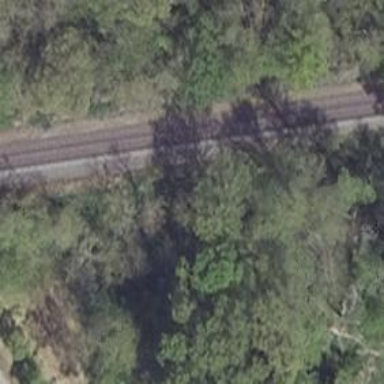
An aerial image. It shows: Railway with single track on embankment.